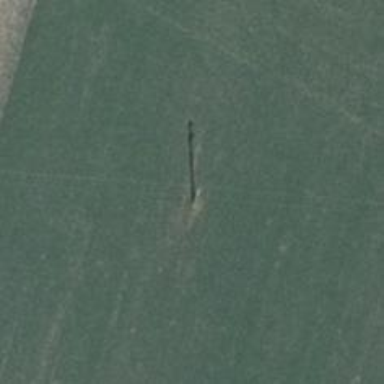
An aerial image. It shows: Power pole.